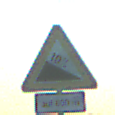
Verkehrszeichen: Gefaelle10
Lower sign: LaengeEinerStrecke5
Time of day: SunriseSunset
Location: Outdoor (RoadRail)
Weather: PartlyCloudy
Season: NotSpecified
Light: Natural